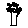
Label: tree